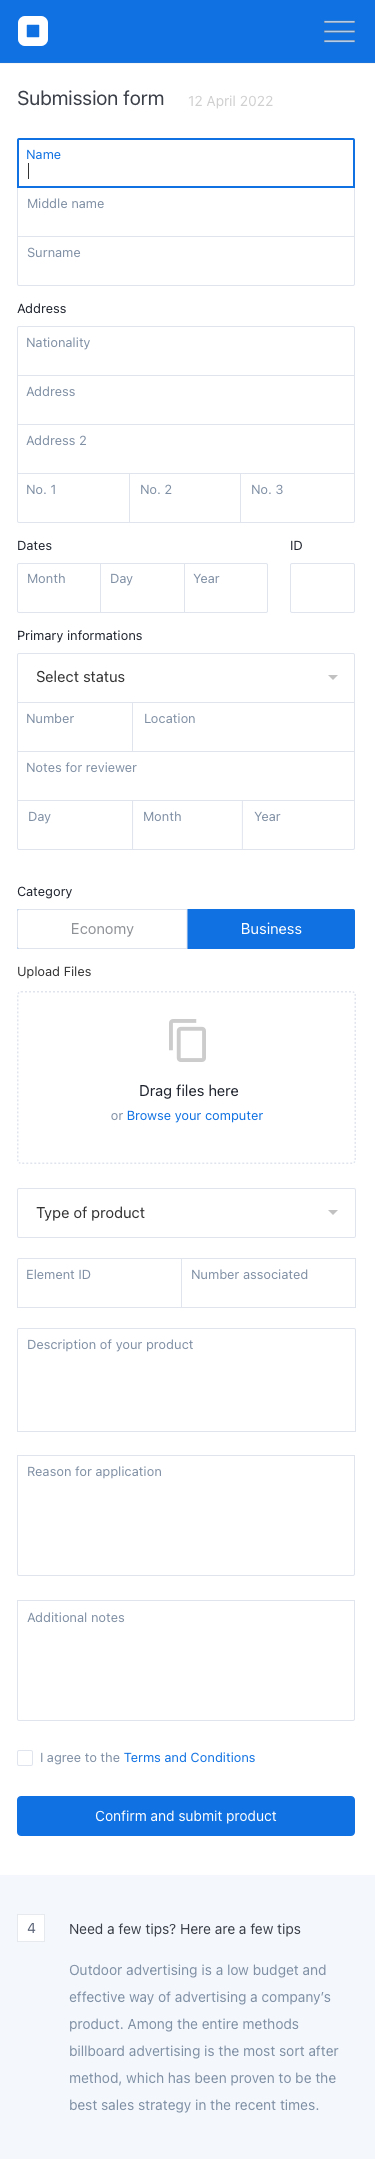
Text in this UI design:
4
Need a few tips? Here are a few tips
Outdoor advertising is a low budget and effective way of advertising a company’s product. Among the entire methods billboard advertising is the most sort after method, which has been proven to be the best sales strategy in the recent times.
I agree to the Terms and Conditions
Confirm and submit product
Reason for application
Additional notes
Type of product
Element ID
Number associated
Description of your product
Upload Files
Drag files here
or Browse your computer
Select status
Number
Location
Notes for reviewer
Primary informations
Day
Month
Year
Category
Business
Economy
Month
Day
Year
Dates
ID
Nationality
Address
Address 2
No. 1
No. 2
No. 3
Address
Middle name
Surname
Name
Submission form
12 April 2022